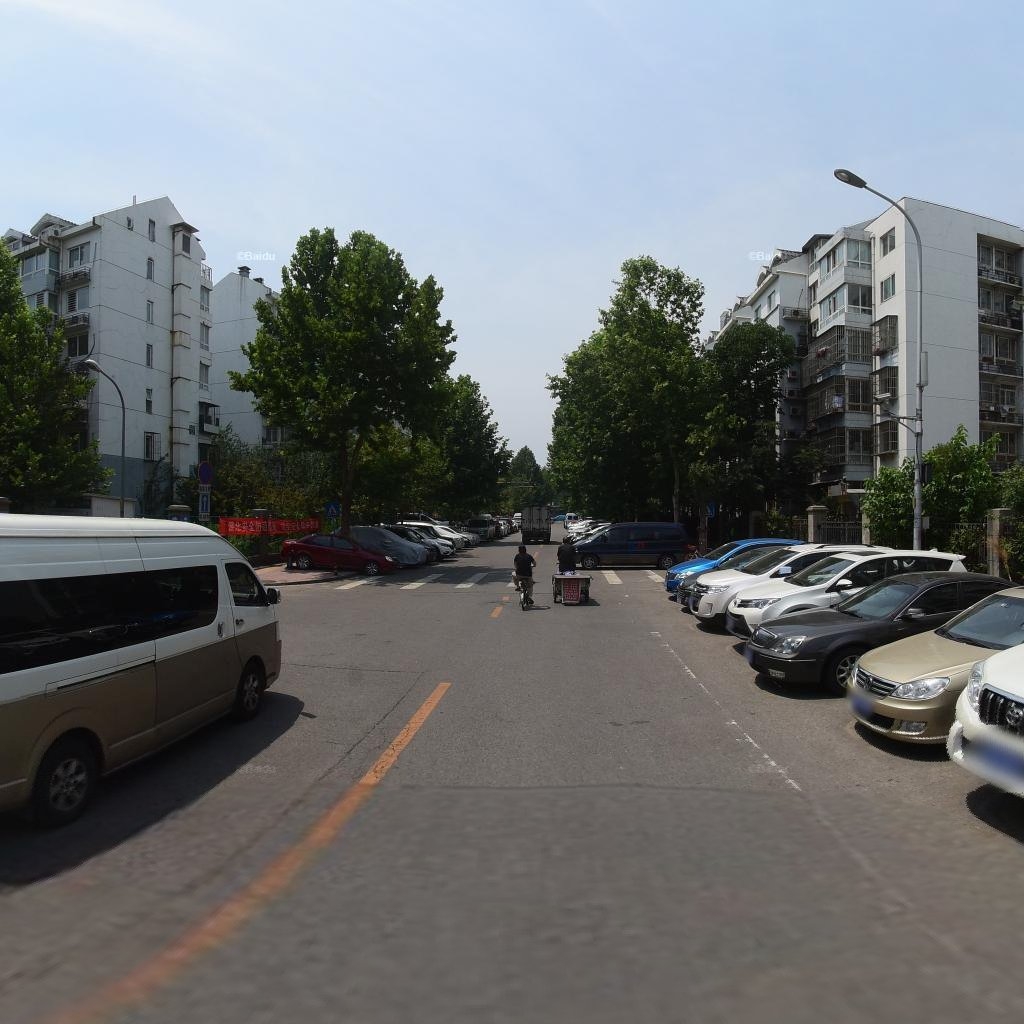
Region: Dongcheng
Road damage annotations: transverse crack, longitudinal crack